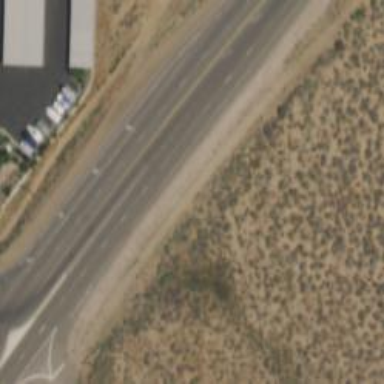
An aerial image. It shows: Trunk link highway with asphalt surface.